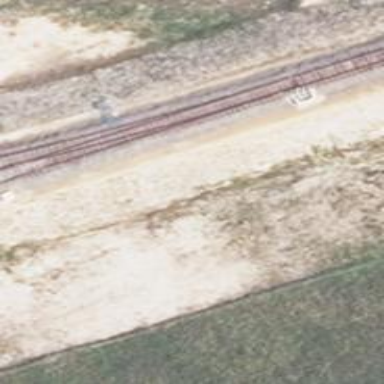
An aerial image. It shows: Railway with electrified contact lines running on embankment.